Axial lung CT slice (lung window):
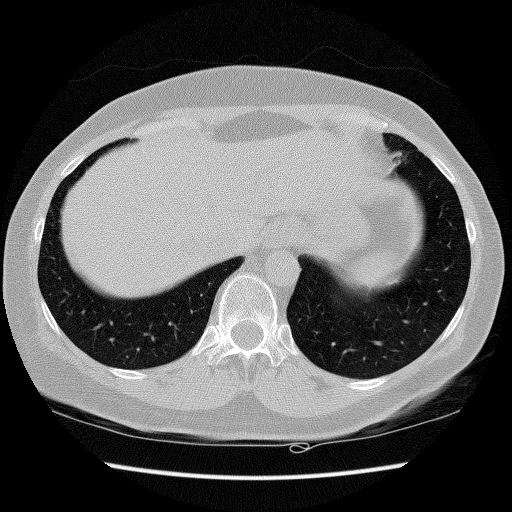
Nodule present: no